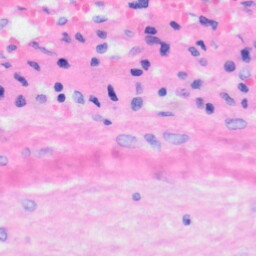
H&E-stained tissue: Liver